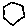
Label: hexagon